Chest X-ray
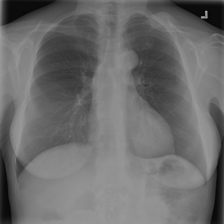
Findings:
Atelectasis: negative
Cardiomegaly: negative
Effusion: negative
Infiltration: negative
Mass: negative
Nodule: negative
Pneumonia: negative
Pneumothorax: negative
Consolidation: negative
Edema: negative
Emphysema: negative
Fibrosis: negative
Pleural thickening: negative
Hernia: negative